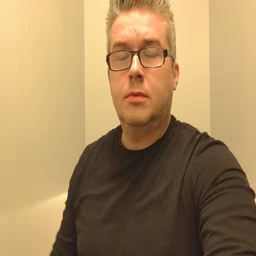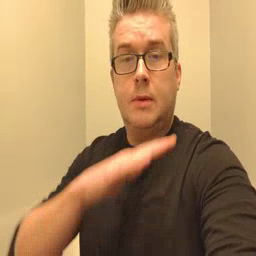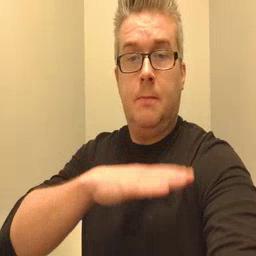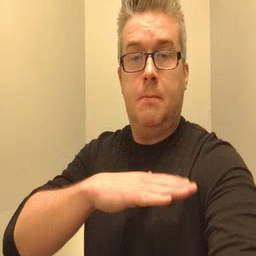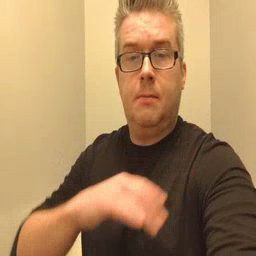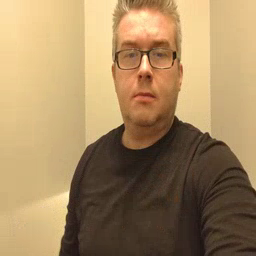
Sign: table